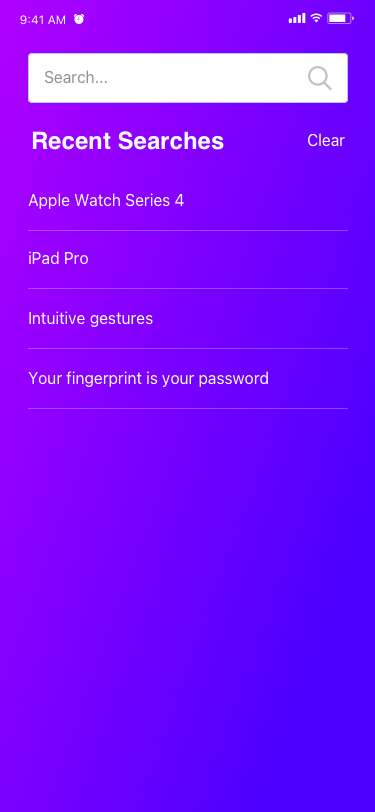
Text in this UI design:
Search...
Recent Searches
Clear
Apple Watch Series 4
iPad Pro
Intuitive gestures
Your fingerprint is your password
9:41 AM